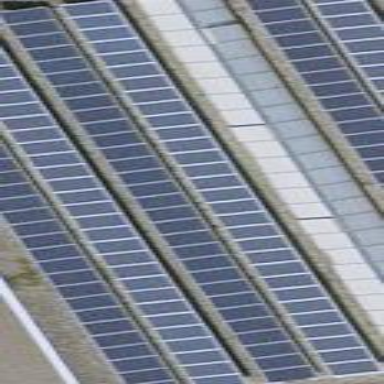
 consisting of solar photovoltaic panels."